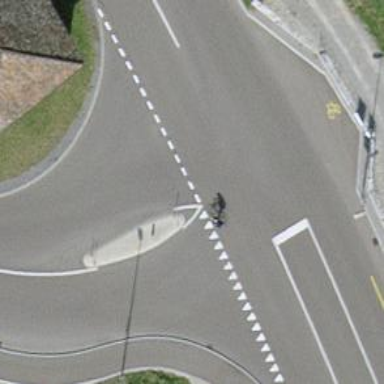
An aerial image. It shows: Road with "give way" sign.